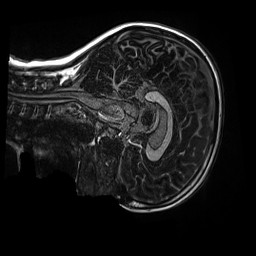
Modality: MP2RAGE
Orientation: sagittal
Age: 12
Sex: female
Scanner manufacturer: siemens
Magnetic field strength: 3 T
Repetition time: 4 s
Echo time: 0.00303 s